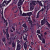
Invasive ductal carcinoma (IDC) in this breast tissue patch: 1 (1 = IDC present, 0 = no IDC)